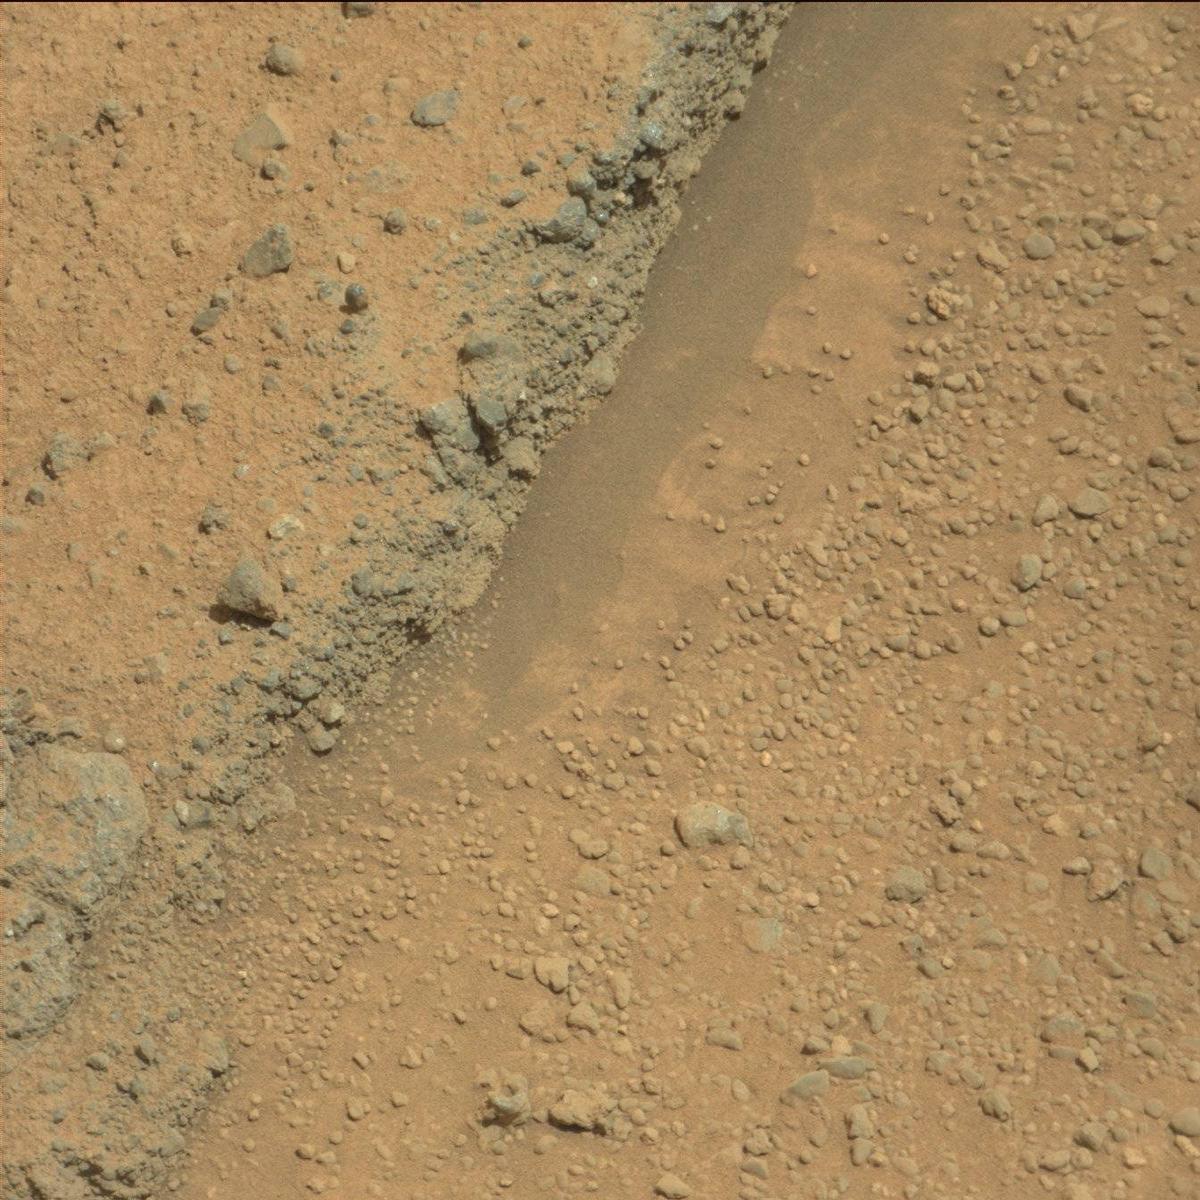
Terrain classes present: Bedrock, Rock, Sand / Soil